Question: I'm attempting to show poorer design choices in plots. One of the ink wasting, potentially distracting effects people use if a shadow effect of bars. I'd like to make do this. The basic thought I had was to make a first semitransparent layer of bars slightly higher and shifted to the right. I can get the slightly higher but not the slightly to the right:
'''
dat <- data_frame(
School =c("Franklin", "Washington", "Jefferson", "Adams", "Madison", "Monroe"),
sch = seq_along(School),
count = sort(c(13, 17, 12, 14, 3, 22), TRUE),
Percent = 100*round(count/sum(count), 2)
)
dat[["School"]] <- factor(dat[["School"]], levels = c("Franklin",
"Washington", "Jefferson", "Adams", "Madison", "Monroe"))
ggplot(dat) +
geom_bar(aes(x = School, weight=Percent + .5), alpha=.1, width = .6) +
geom_bar(aes(x = School, weight=Percent, fill = School), width = .6) +
theme_bw()
'''

This attempt gives the following warning and that transparent layer is ignored (which is sensible):
'''
ggplot(dat) +
geom_bar(aes(x = School + .2, weight=Percent + .5), alpha=.1, width = .6) +
geom_bar(aes(x = School, weight=Percent, fill = School), width = .6) +
theme_bw()
## Warning messages:
## 1: In Ops.factor(School, 0.2) : '+' not meaningful for factors
## 2: In Ops.factor(School, 0.2) : '+' not meaningful for factors
'''
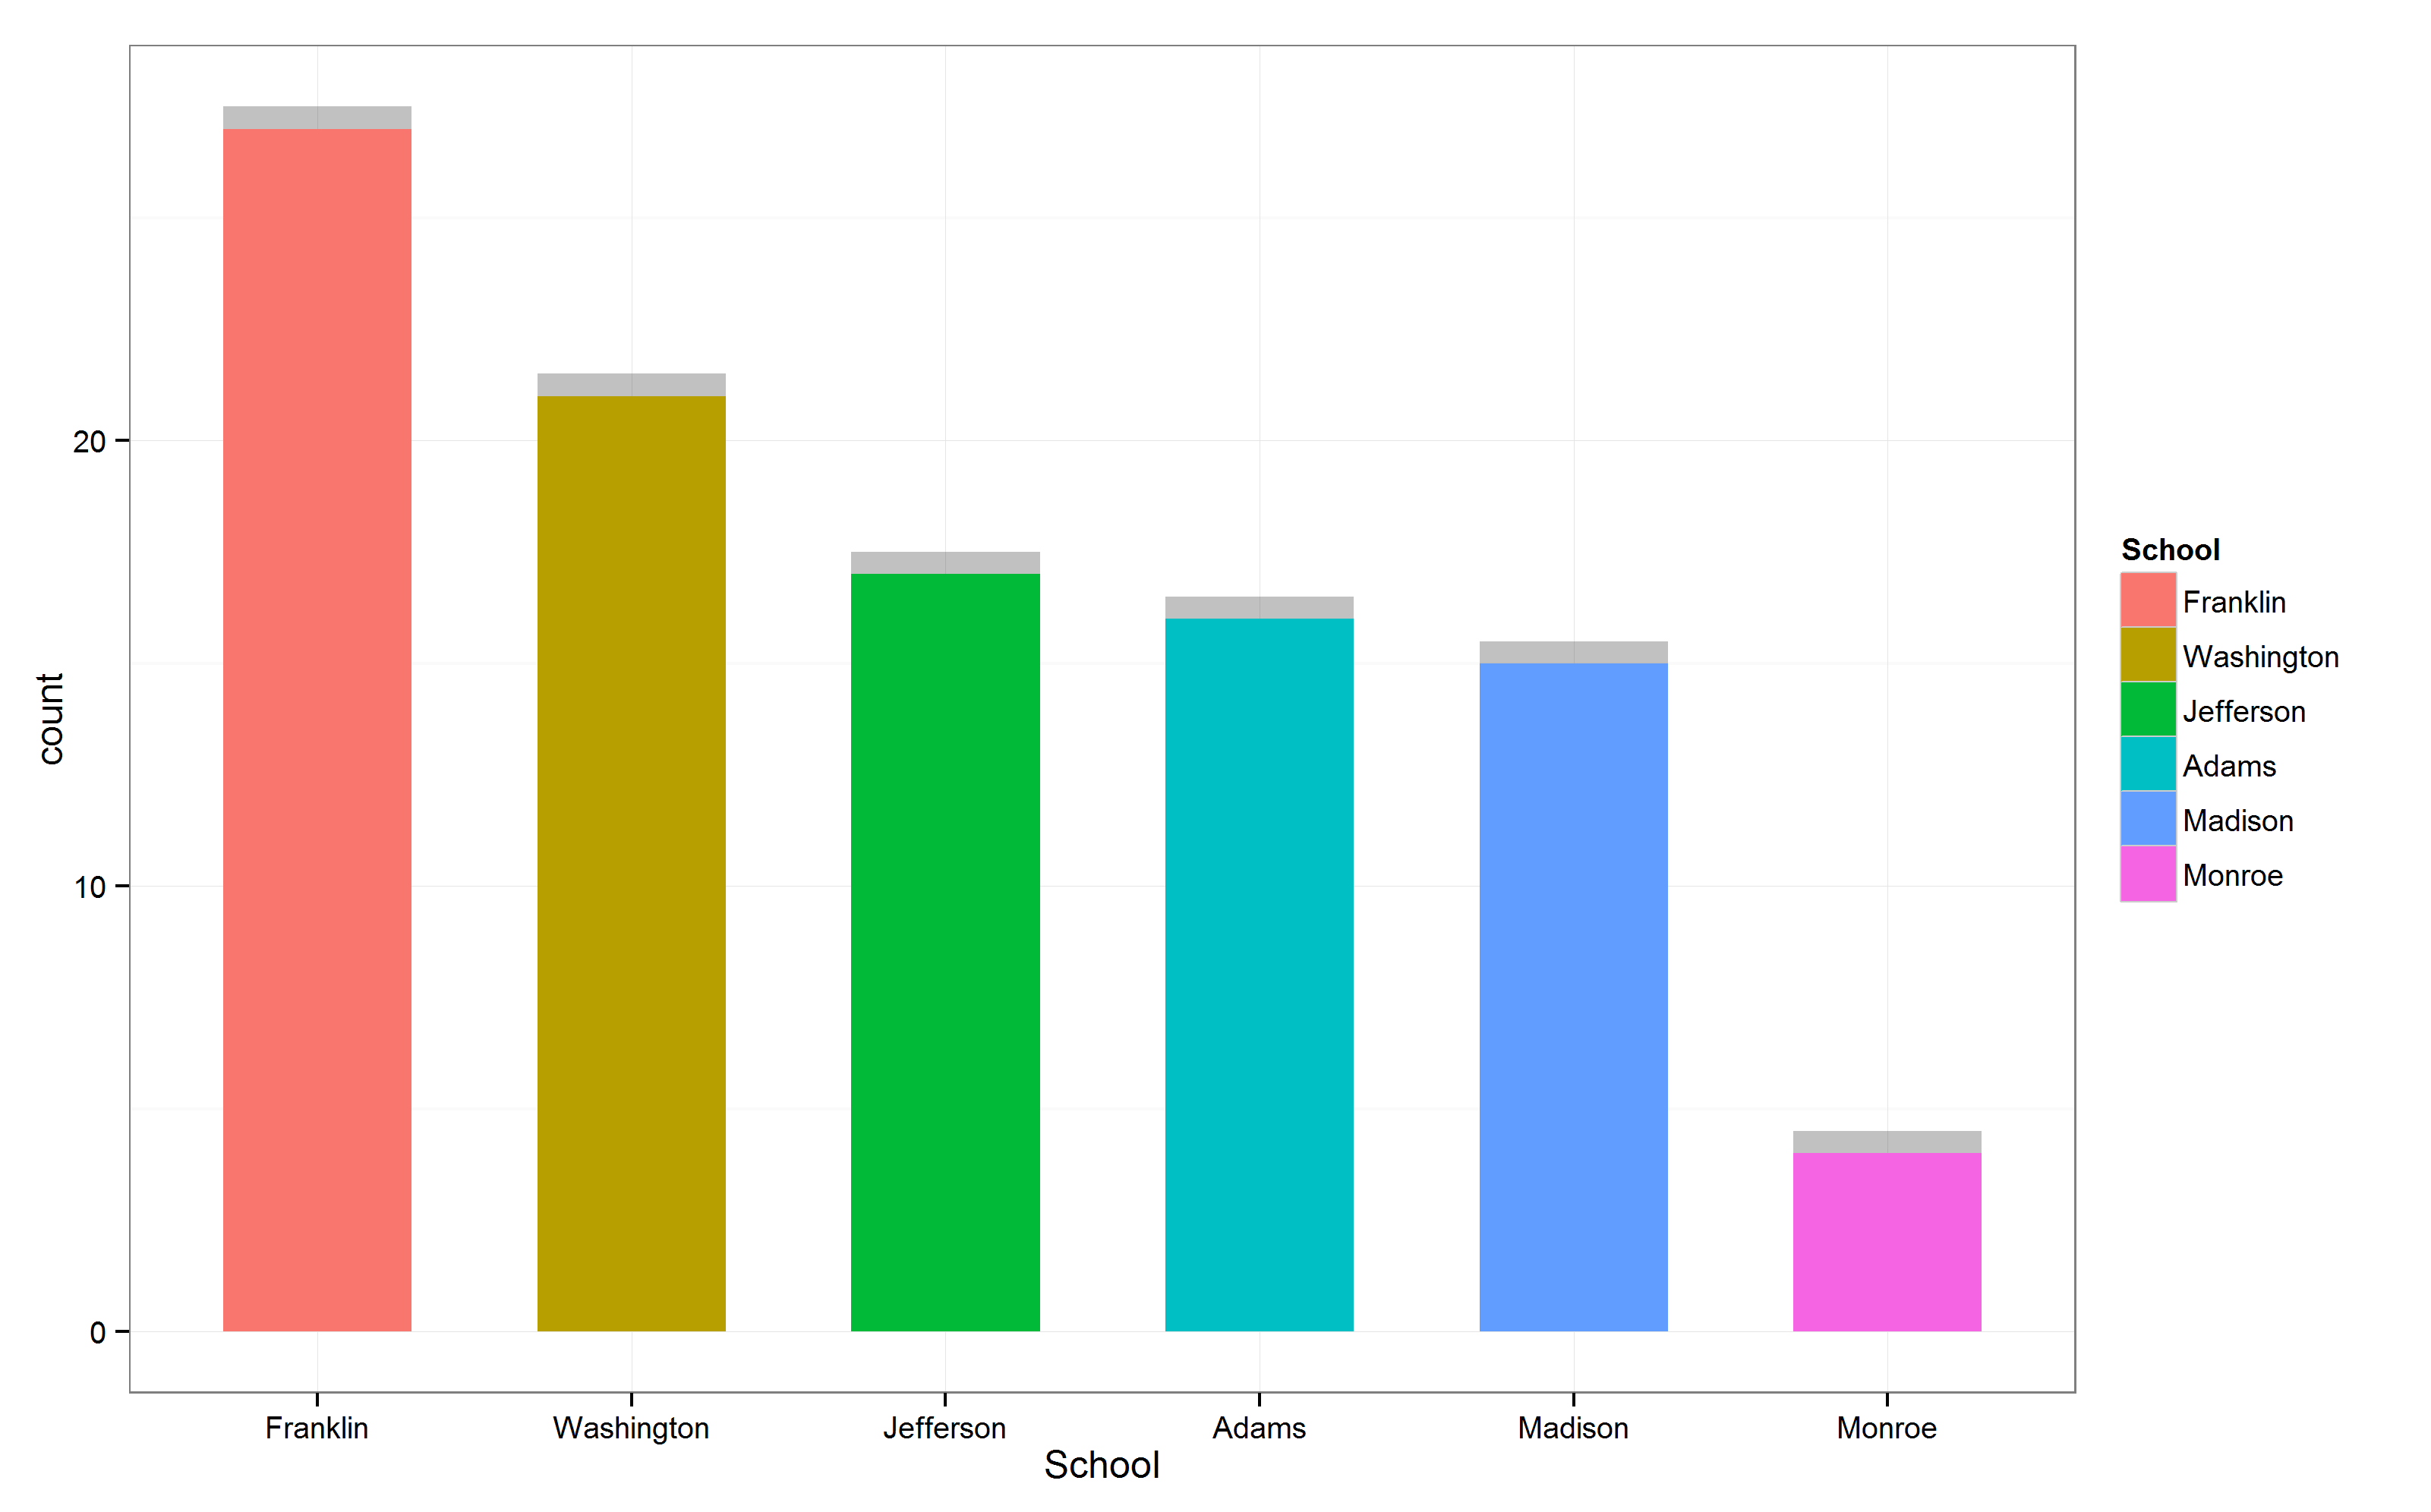
Answer: I think maybe this is what you're looking for...?
'''
ggplot(dat) +
geom_bar(aes(x = as.integer(School) + .2, y= Percent - .5),stat = "identity", alpha=.2,width = 0.6) +
geom_bar(aes(x = as.integer(School), y=Percent, fill = School),stat = "identity",width = 0.6) +
scale_x_continuous(breaks = 1:6,labels = as.character(dat$School)) +
theme_bw()
'''